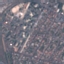
Land use / land cover: Residential